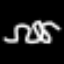
Label: squiggle